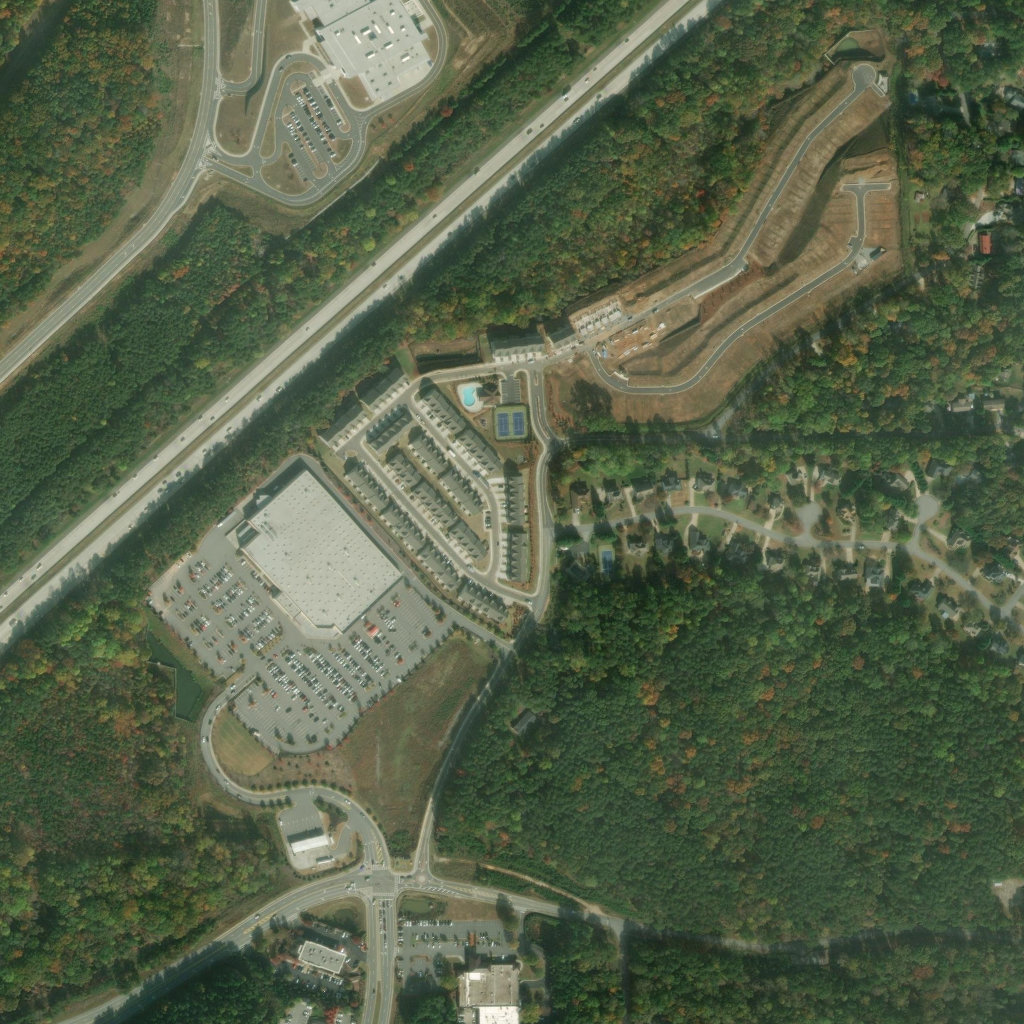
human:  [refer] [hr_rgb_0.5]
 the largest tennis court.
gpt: <box>[[48, 39, 51, 43, 0]]</box>